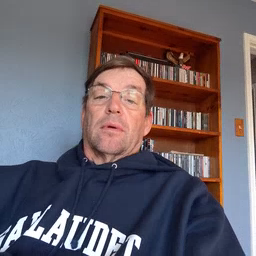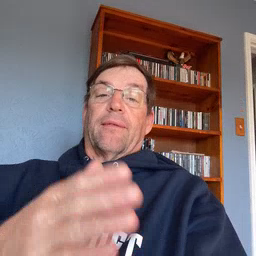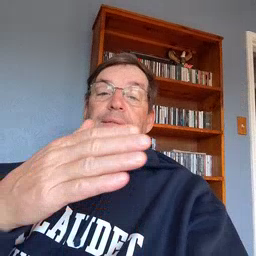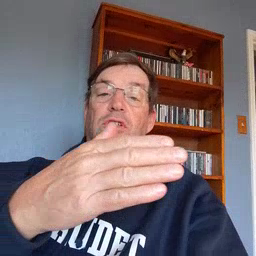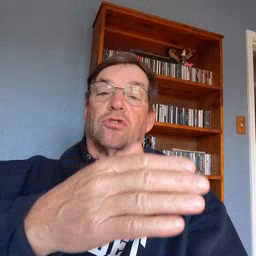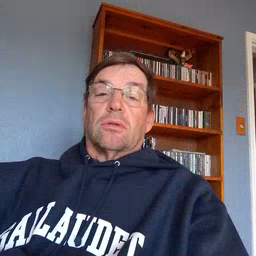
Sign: fish